The image is a wavelet scalogram (time versus scale/frequency) of a rolling-element bearing's vibration signal. Determine the bearing's health state. Answer with exactly one of: normal, inner_race, outer_race, ball.
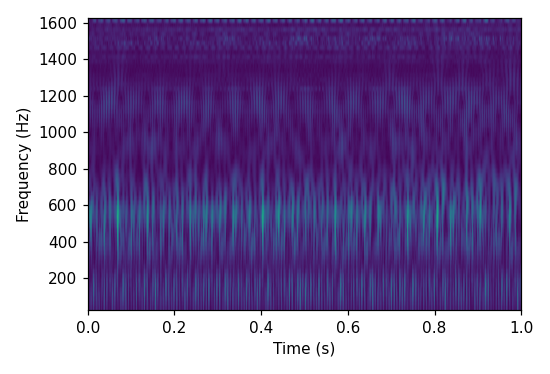
Answer: inner_race